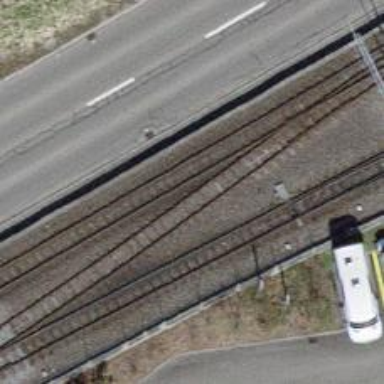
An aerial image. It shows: Narrow-gauge railway siding with electrified contact lines.